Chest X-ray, AP view. Patient: 10 years old, sex M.
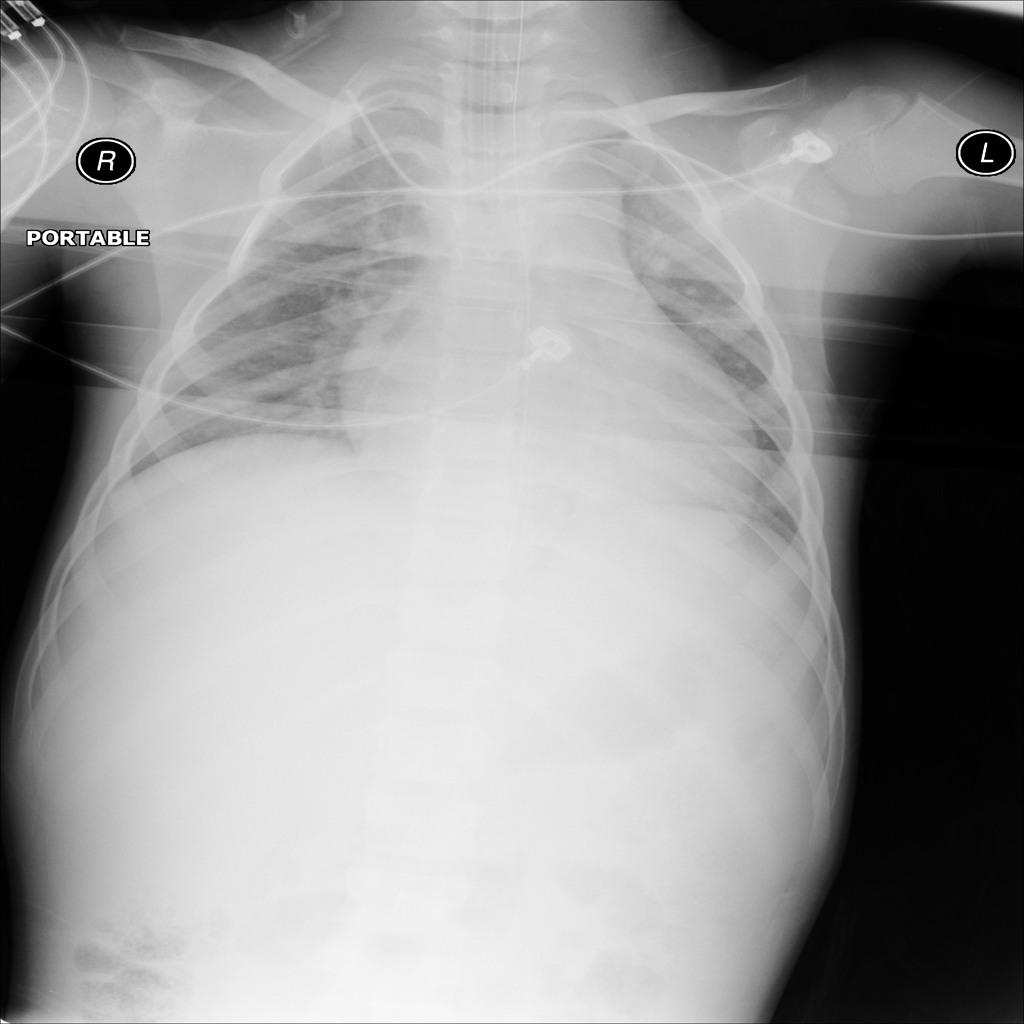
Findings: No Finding